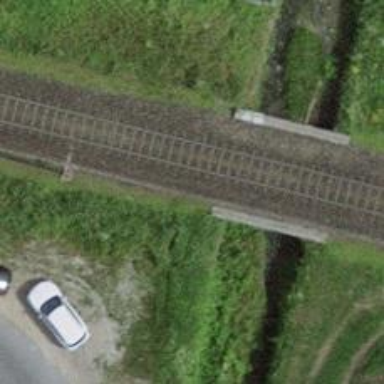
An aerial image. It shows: Single-track railway bridge with contact lines for electrification.